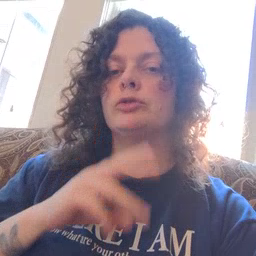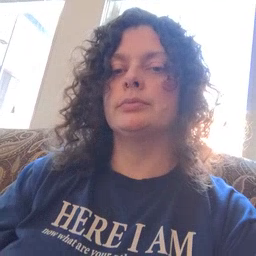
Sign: water